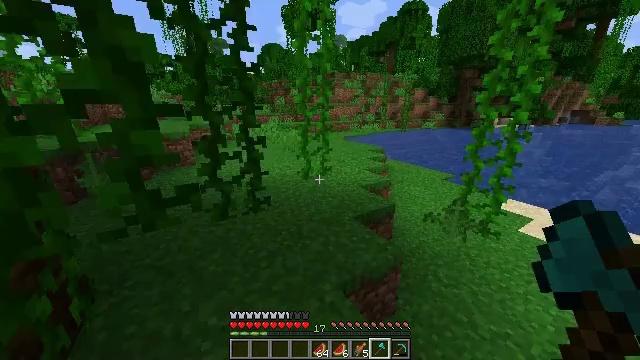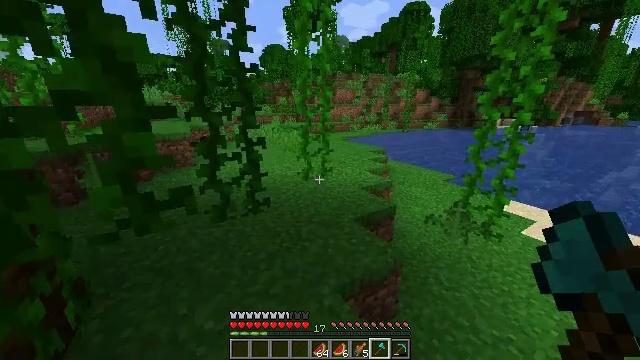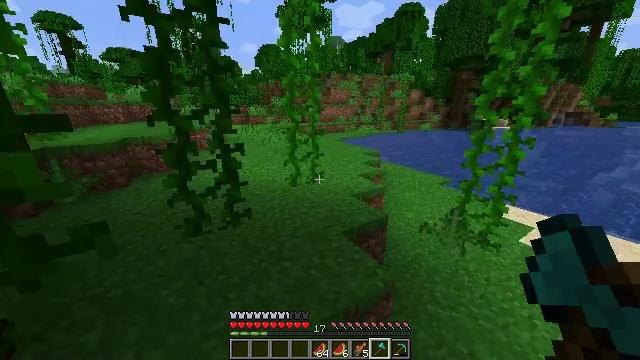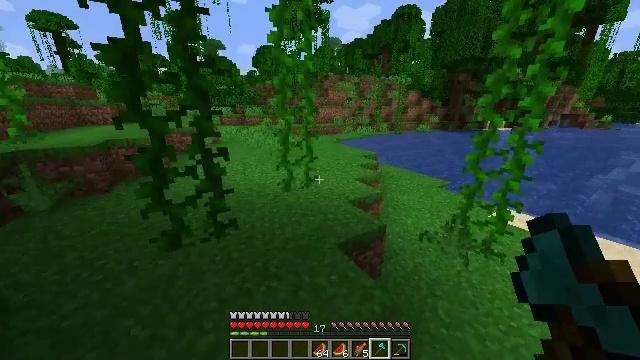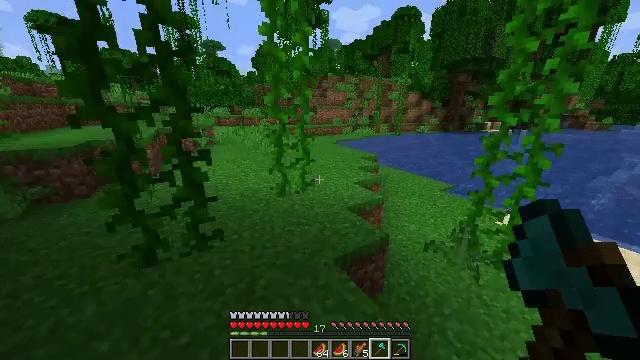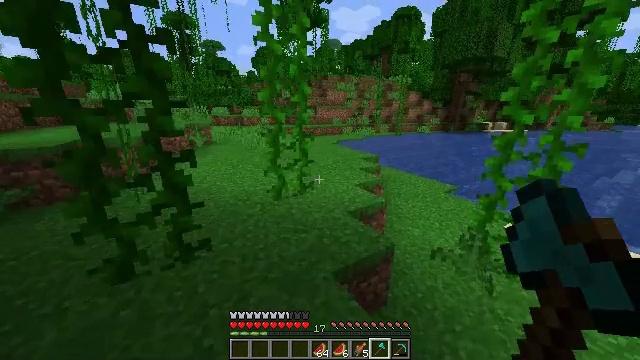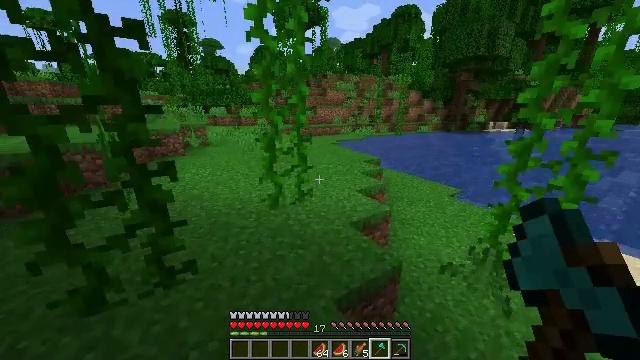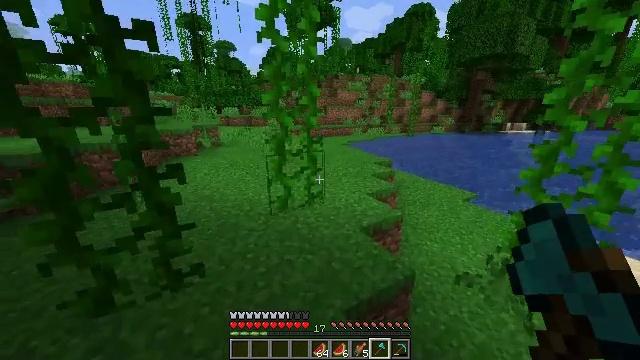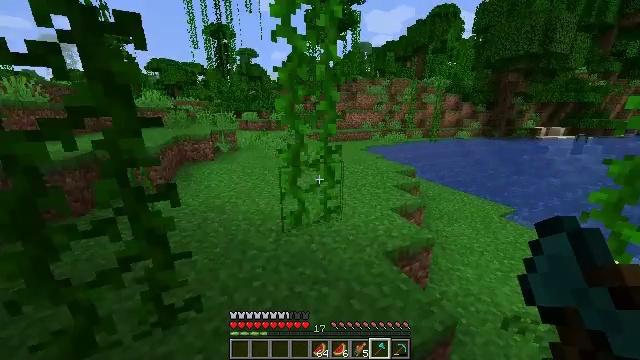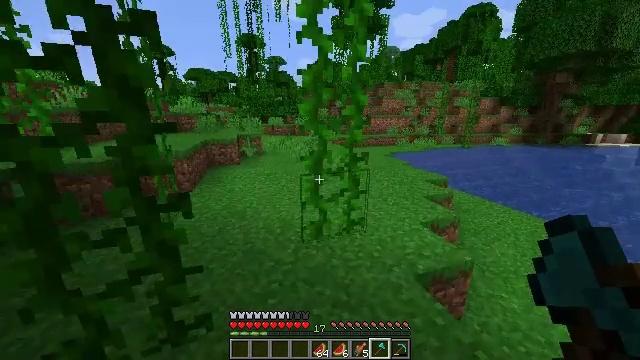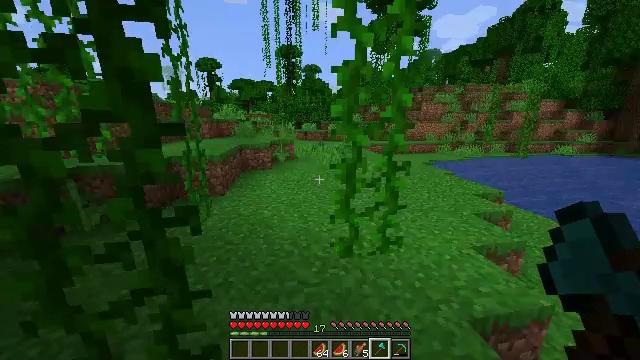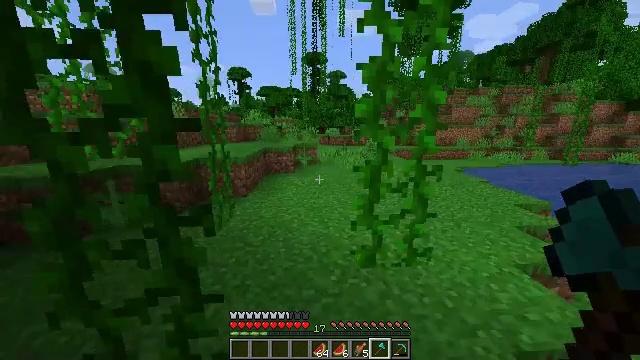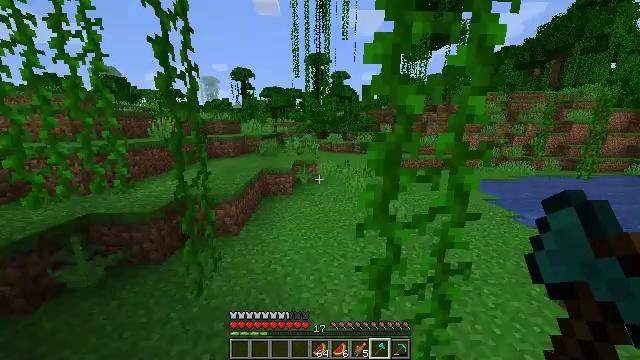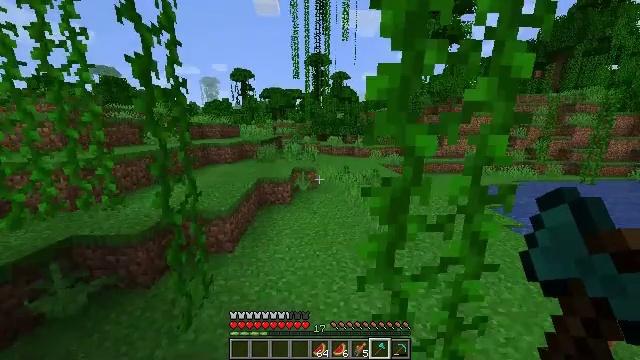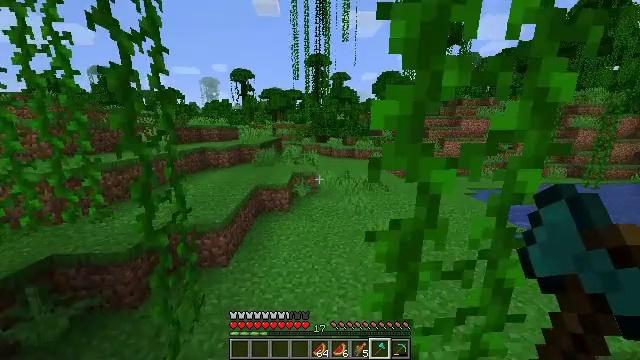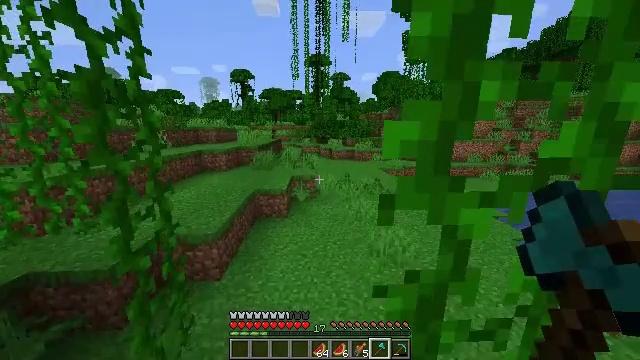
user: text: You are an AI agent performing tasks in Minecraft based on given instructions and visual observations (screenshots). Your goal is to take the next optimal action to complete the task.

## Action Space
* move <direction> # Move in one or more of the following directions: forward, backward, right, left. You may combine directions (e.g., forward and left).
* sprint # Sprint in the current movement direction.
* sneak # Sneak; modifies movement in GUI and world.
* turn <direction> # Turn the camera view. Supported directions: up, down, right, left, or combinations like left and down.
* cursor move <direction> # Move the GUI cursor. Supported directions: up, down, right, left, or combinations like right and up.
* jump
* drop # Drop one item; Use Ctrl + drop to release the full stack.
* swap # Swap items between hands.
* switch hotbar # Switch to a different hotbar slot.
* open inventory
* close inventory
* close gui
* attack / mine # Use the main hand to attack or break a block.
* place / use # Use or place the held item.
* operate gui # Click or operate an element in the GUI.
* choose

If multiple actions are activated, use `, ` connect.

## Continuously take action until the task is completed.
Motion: motion action
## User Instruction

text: Mine the jungle leaves to get saplings or sticks.
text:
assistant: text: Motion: move forward, sprint
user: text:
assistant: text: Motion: move forward, turn right
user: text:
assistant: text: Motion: move forward
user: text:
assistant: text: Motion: move forward, sprint
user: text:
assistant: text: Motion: move forward, sprint
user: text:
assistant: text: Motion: move forward, sprint
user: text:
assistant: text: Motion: move forward, sprint, turn left
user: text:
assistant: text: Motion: move forward, sprint, turn left and up
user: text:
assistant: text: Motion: move forward, turn left and up
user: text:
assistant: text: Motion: move forward, turn left and up
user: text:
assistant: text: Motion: move forward, turn left and up, jump
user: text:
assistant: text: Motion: move forward, jump
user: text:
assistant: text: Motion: move forward, jump
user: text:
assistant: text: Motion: move forward, jump
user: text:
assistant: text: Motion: move forward, jump
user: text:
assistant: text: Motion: move forward, jump
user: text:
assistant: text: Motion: move forward, jump
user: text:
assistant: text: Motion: move forward, jump
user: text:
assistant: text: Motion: move forward, jump
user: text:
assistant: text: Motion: move forward, jump
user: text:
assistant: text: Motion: move forward, sprint, jump
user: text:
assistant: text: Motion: move forward, sprint, jump
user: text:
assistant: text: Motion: move forward, sprint, jump
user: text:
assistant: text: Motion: move forward, sprint, jump
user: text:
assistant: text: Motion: move forward, sprint, jump
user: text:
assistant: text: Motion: move forward, jump
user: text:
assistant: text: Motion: move forward, jump
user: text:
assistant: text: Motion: move forward, jump
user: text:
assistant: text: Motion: move forward, turn right, jump
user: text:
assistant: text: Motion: move forward, turn right, jump